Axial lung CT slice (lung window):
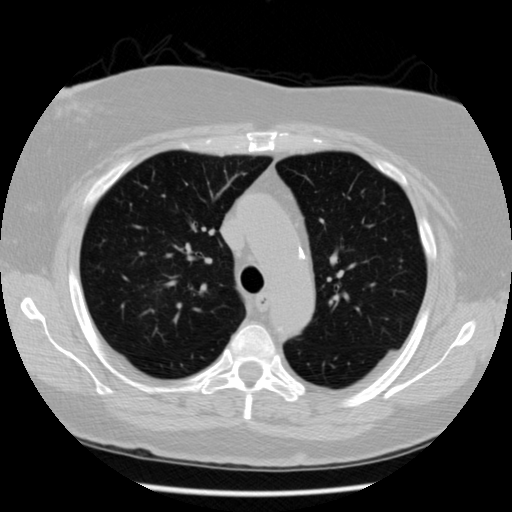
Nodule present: no